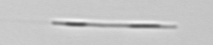
Label: Leptocylindrus